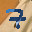
Label: 7